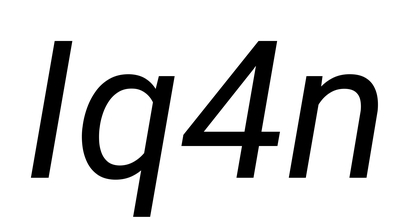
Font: Roboto-Italic_Italic